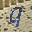
Label: 9